Question: I am not able to change the underline color of tabs in Materialize CSS.
Here is a sample image with underlining in the default color; I want to make it black:
.
And this is sample code I am using:
'''
<div class="row">
<div class="col s12">
<ul class="tabs">
<li class="tab col s3"><a href="#test1">Test 1</a></li>
<li class="tab col s3"><a class="active" href="#test2">Test 2</a></li>
<li class="tab col s3 disabled"><a href="#test3">Disabled Tab</a></li>
<li class="tab col s3"><a href="#test4">Test 4</a></li>
</ul>
</div>
<div id="test1" class="col s12">Test 1</div>
<div id="test2" class="col s12">Test 2</div>
<div id="test3" class="col s12">Test 3</div>
<div id="test4" class="col s12">Test 4</div>
</div>
'''
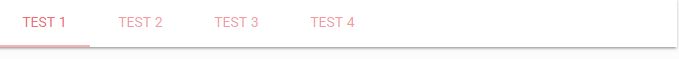
Answer: Make Use of this
CSS
'''
.tabs .indicator{
background-color:red;/*your color*/
}
'''